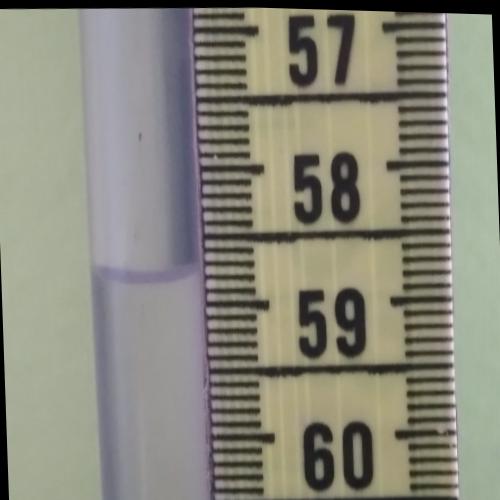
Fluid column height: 58.8 cm